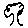
Label: tree